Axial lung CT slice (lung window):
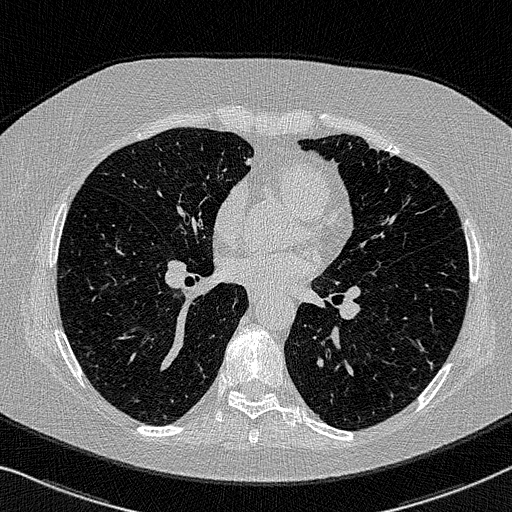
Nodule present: no